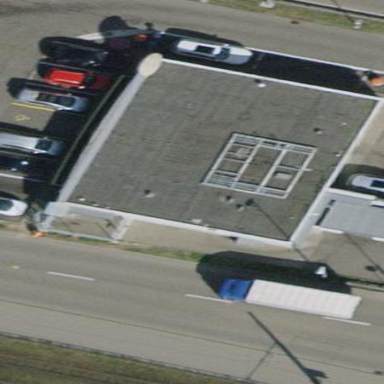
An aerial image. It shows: Transportation building with fuel station.